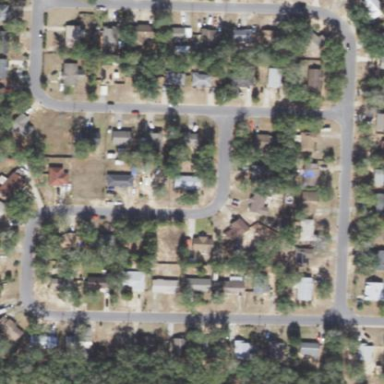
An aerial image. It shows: Single-family residential area.